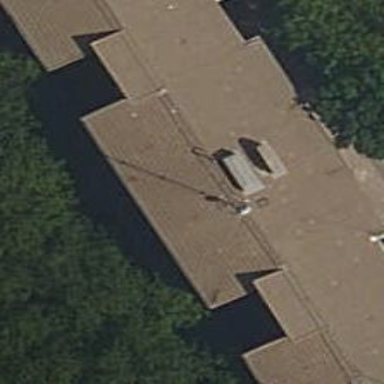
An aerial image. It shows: Set of concrete steps.